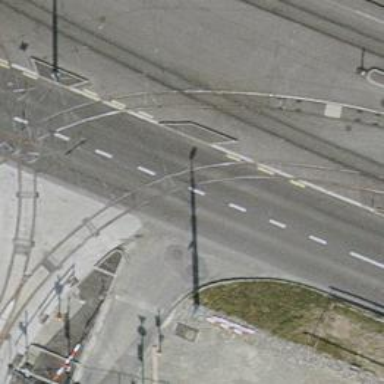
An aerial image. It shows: Tram railway running through yard with contact lines for electrification.